Question: I have two circles. one is with 150 radius and other one is 350 radius. I want to place number of circles in between space of 150 - 350 radius. It shouldn't be over-placed(overwrite) on other circle which is already placed. It should be placed randomly on every refresh. Can some one please give me idea/logic of how to do this in canvas. Javascript.

1. Radius of all circles are predefined.
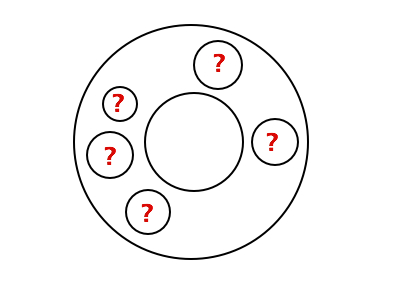
Answer: A Demo: <URL>

The trick here is to create random circles but also to be sure they don't overlap previously created circles.
Here's annotated code:
'''
function randomCircle(){
// define random radius
var radius=minCircle+Math.random()*(maxCircle-minCircle);
// define random distance between inner/outer rings
var distFromCenter=innerRadius+radius+Math.random()*(outerRadius-innerRadius-radius*2);
// define random angle
var angle=Math.random()*PI2;
// calculate the x,y of the defined circle
var x=cx+distFromCenter*Math.cos(angle);
var y=cy+distFromCenter*Math.sin(angle);
// check this new circle versus all previous random circles for a collision
var hit=false;
for(var i=0;i<randomCircles.length;i++){
var circle=randomCircles[i];
var dx=circle.cx-x;
var dy=circle.cy-y;
var r=circle.radius+radius;
if(dx*dx+dy*dy<=r*r){
hit=true;
}
}
// if no collision occurred, add this new circle to the existing circles array
if(!hit){
var color=randomColor();
randomCircles.push({cx:x,cy:y,radius:radius,color:color});
}
}
'''